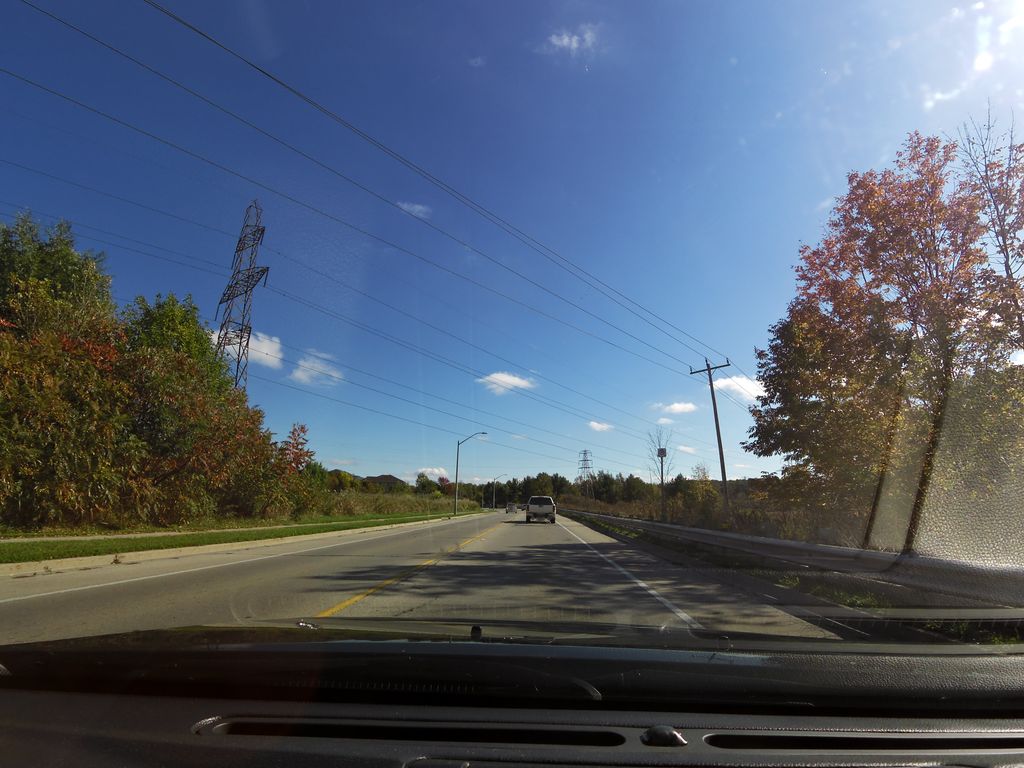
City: hamilton